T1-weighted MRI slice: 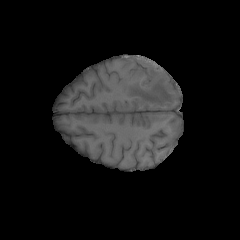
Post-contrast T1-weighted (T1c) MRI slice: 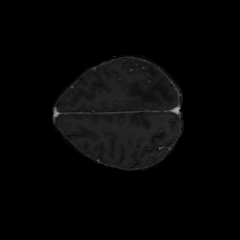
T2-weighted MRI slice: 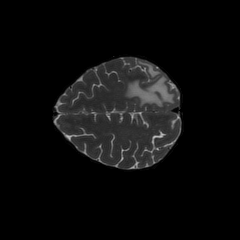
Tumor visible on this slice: yes